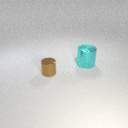
large cyan metal cylinder to the right of small brown metal cylinder